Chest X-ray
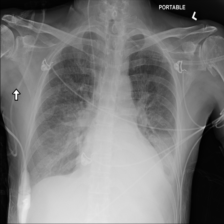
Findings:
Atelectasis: negative
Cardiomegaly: negative
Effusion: negative
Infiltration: negative
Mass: negative
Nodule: negative
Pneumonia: negative
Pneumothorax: negative
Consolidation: negative
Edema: negative
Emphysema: negative
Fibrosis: negative
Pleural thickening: negative
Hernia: negative